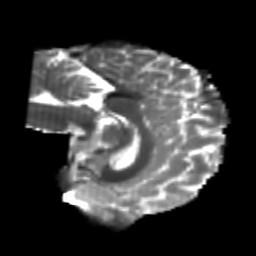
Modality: T2w
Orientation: sagittal
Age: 23
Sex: male
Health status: healthy
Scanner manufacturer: philips
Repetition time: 7.386 s
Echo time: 0.08599 s